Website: bh-photo
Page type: payment
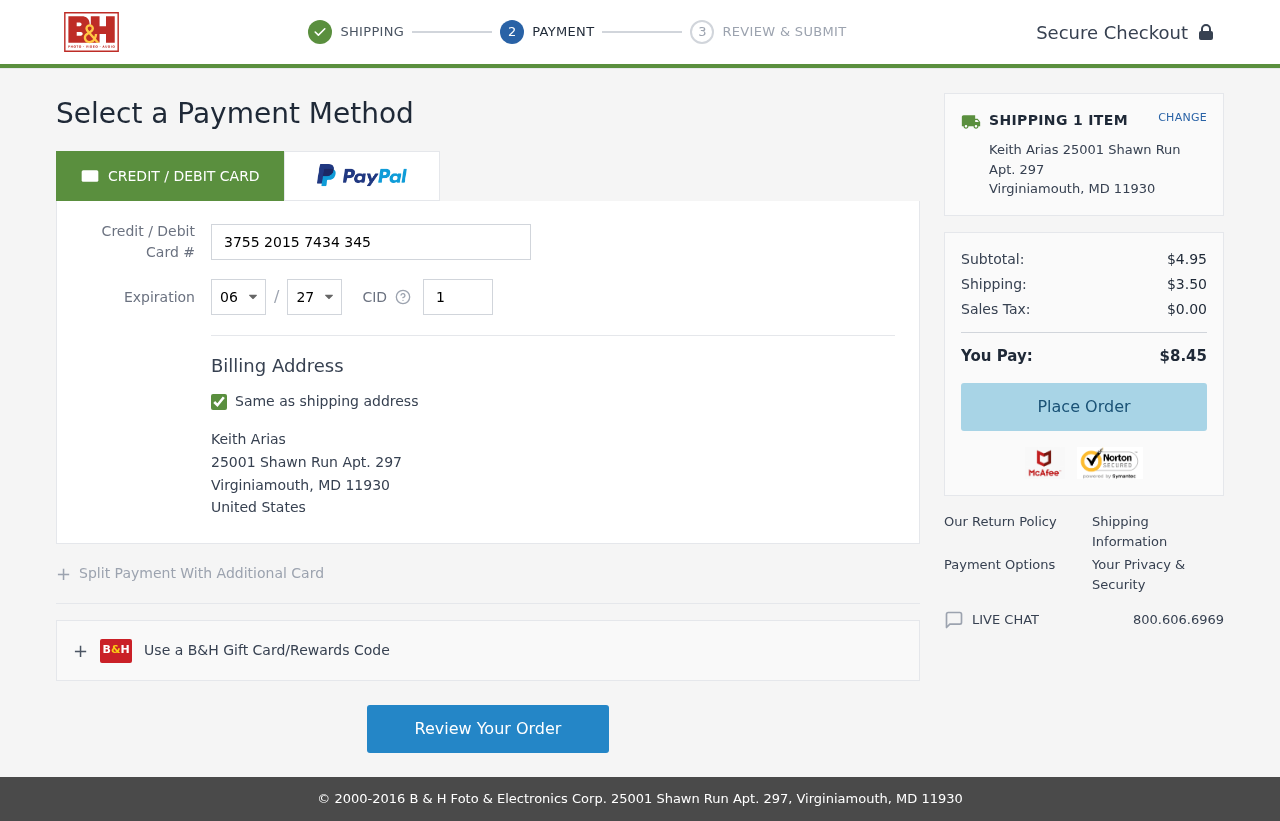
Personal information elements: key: PII_CARD_CVV
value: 1864
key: PII_CARD_EXPIRY_MONTH
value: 06
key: PII_CARD_EXPIRY_YEAR
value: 27
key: PII_CARD_NUMBER
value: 3755 2015 7434 345
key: PII_CITY
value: Virginiamouth
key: PII_COUNTRY
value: United States
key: PII_FULLNAME
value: Keith Arias
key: PII_POSTCODE
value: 11930
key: PII_STATE_ABBR
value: MD
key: PII_STREET
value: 25001 Shawn Run Apt. 297
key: PII_FULLNAME2
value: Keith Arias
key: PII_CITY2
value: Virginiamouth
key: PII_STATE_ABBR2
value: MD
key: PII_POSTCODE_FULL
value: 11930
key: PII_POSTCODE_NUMERIC
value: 11930
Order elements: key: ORDER_NUM_ITEMS
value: SHIPPING 1 ITEM
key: ORDER_SUBTOTAL
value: $4.95
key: ORDER_SHIPPING_COST
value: $3.50
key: ORDER_TAX
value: $0.00
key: ORDER_TOTAL
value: $8.45